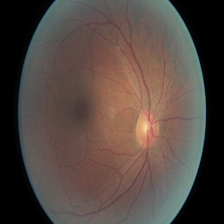
Diabetic retinopathy grade: Moderate